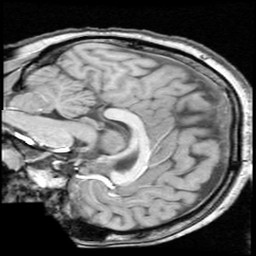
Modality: T1w
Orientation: sagittal
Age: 13
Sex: male
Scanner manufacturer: ge
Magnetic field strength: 1.5 T
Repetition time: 0.03333 s
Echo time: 0.008 s